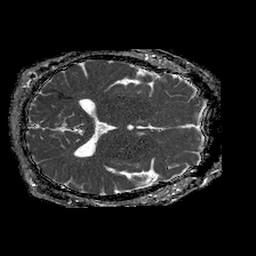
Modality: ADC
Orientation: axial
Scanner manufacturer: philips
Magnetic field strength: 1.5 T
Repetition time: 4.6 s
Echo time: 0.08631 s